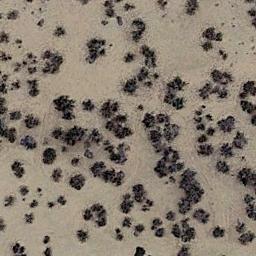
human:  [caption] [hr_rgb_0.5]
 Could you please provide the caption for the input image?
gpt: There are some dry bushes make up the chaparral on the desert .

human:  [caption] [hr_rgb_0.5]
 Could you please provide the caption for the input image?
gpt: There are clusters of lush trees in the desert .

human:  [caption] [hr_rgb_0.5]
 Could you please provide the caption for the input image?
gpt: Some disconnected chaparrals of different sizes grow in the desert .

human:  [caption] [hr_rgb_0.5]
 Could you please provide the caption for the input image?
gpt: Chaparral is evenly distributed on the sand .

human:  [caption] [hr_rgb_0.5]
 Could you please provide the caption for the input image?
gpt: The chaparral is scattered and sparse .